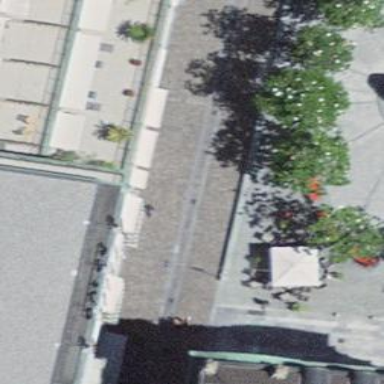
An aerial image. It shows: Bench.